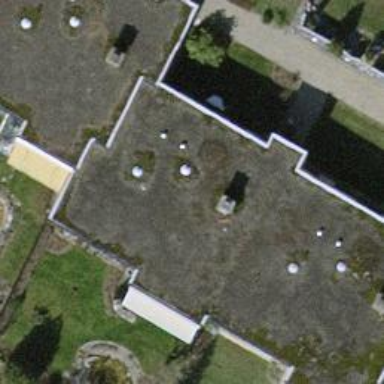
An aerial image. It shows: Building with flat roof.